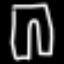
Label: pants